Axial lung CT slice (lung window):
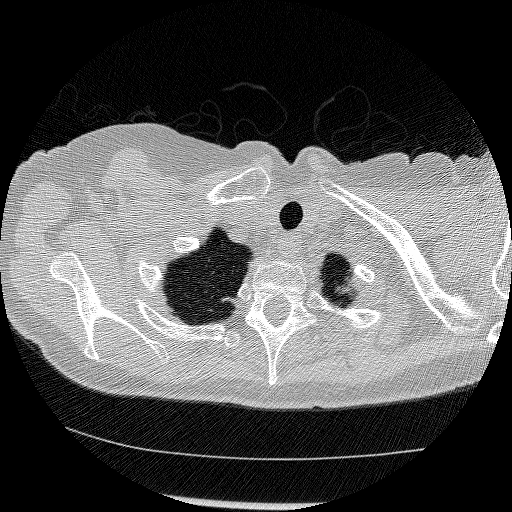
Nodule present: no